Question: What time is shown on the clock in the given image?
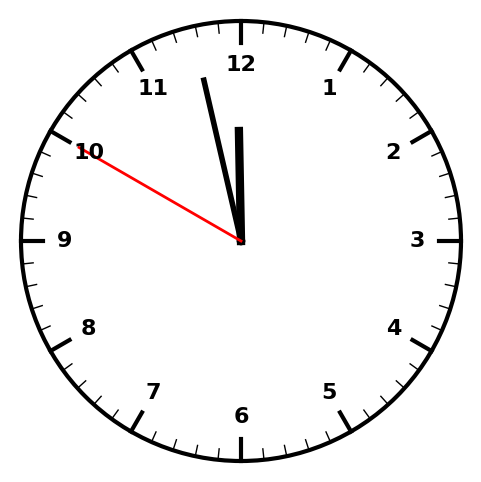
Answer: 11:57:50